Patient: sex M, age 79
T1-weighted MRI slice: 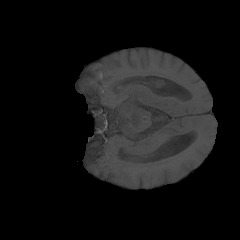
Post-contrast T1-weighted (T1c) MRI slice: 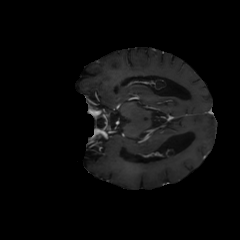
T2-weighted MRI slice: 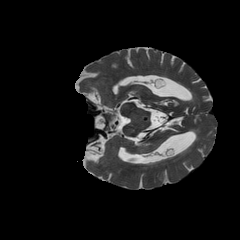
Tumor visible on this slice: no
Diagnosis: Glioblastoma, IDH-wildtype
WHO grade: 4